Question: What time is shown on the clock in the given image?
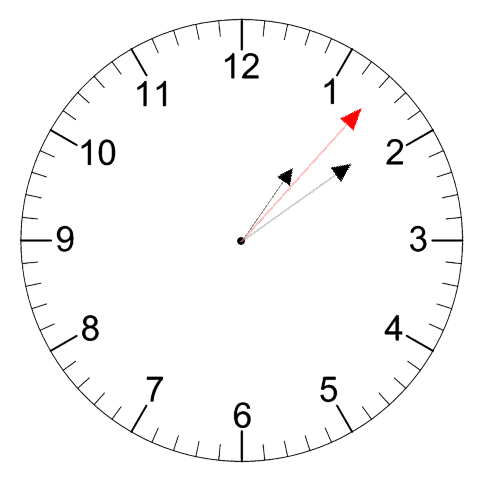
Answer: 01:09:07